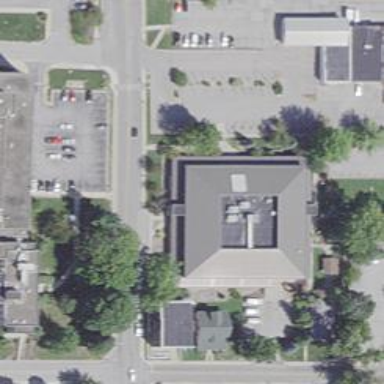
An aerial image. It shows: Clinic building providing healthcare services.